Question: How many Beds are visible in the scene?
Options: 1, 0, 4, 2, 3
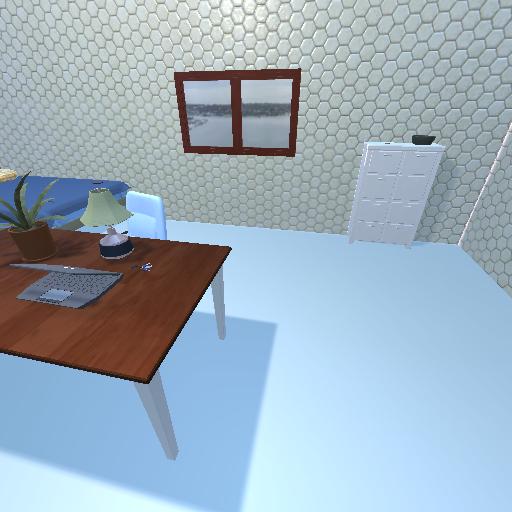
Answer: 1